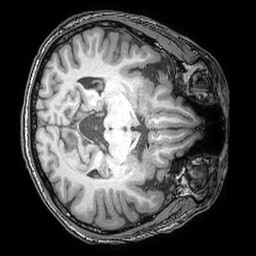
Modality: T1w
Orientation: axial
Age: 41
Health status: ill
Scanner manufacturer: philips
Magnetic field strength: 3 T
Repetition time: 0.007 s
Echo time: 0.0035 s